Field crop: maize
Growth stage: 1
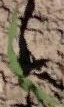
Species: maize